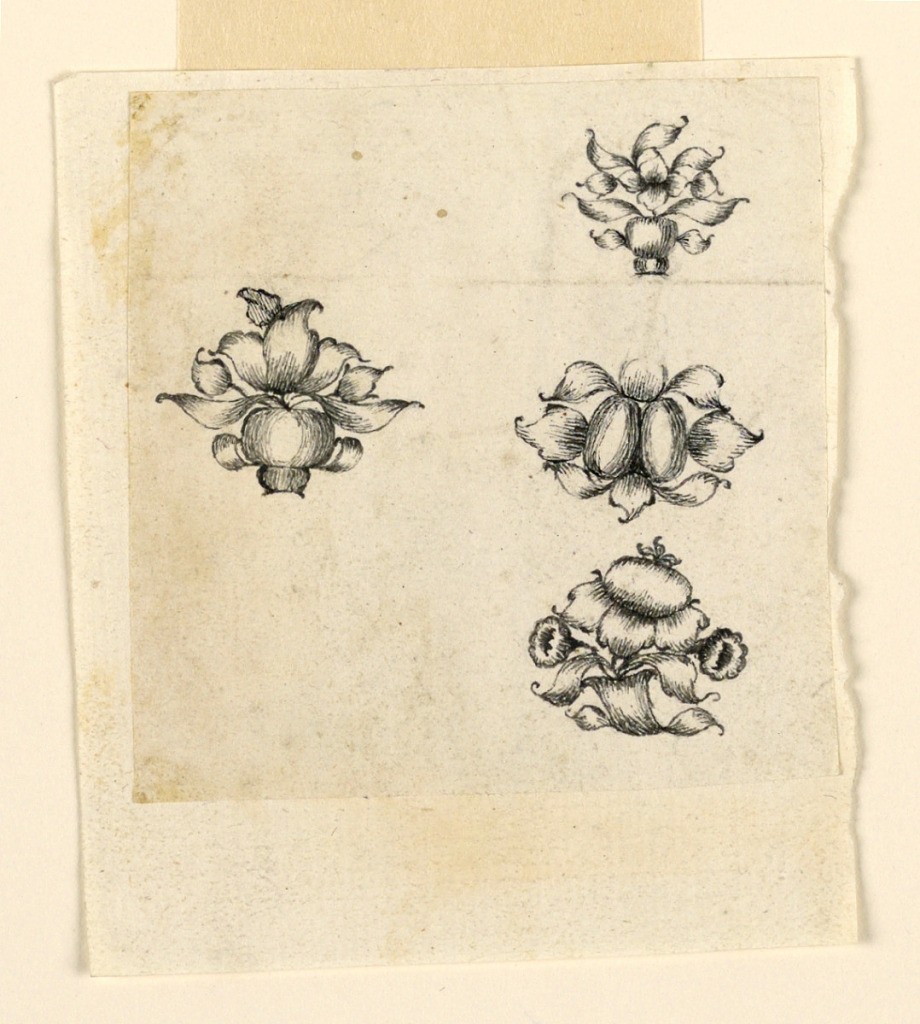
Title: Design for four pins; leaves, flowers
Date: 1650–1700
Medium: Pen, black ink. Paper
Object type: Drawing
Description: Vertical rectangle. At right three pins, one below the other, at left one, similar to a bunch of leaves in an urn. At right: the uppermost like a bunch of flowers in an urn; the center one a symmetrical combination of leaves and balls; the one below: stems with flowers springing from a volute.